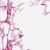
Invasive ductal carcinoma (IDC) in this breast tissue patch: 0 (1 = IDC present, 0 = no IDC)